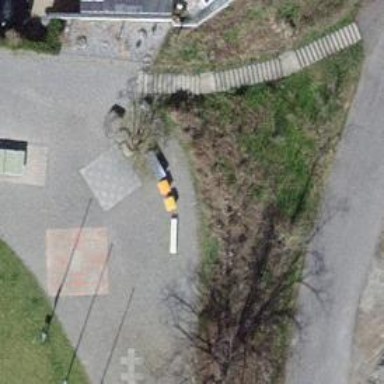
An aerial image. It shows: Bench for seating.